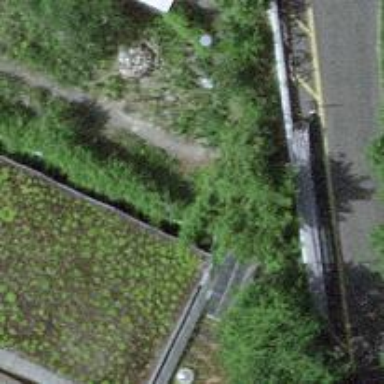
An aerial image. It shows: Retaining wall.